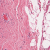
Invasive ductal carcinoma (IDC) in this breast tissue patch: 0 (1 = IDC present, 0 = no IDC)